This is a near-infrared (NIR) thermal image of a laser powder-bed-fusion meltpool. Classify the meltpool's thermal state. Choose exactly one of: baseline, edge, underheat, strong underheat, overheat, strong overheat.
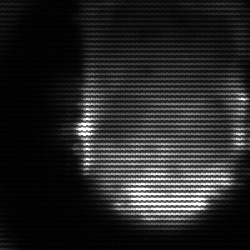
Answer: baseline